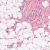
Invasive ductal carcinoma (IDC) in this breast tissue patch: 1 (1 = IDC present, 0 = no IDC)